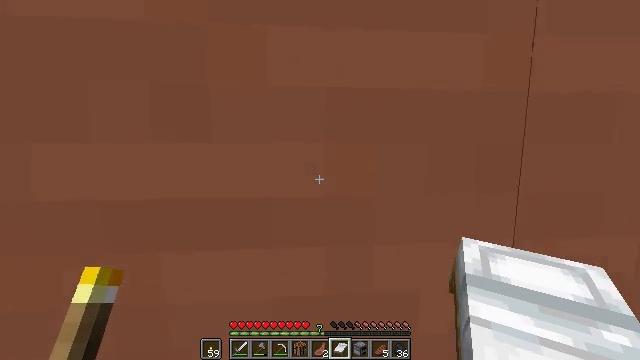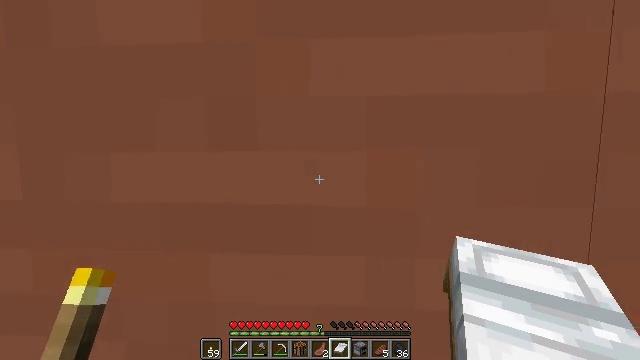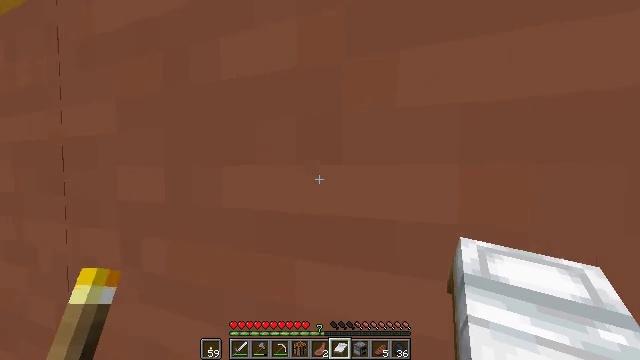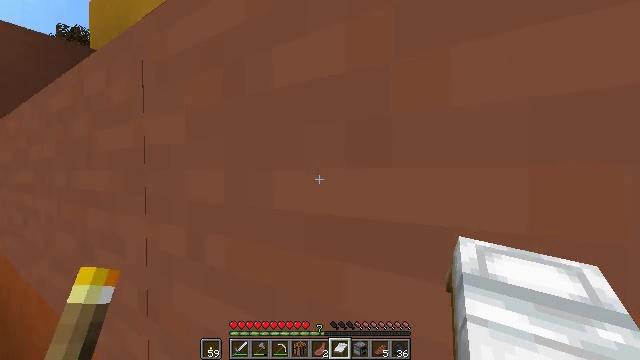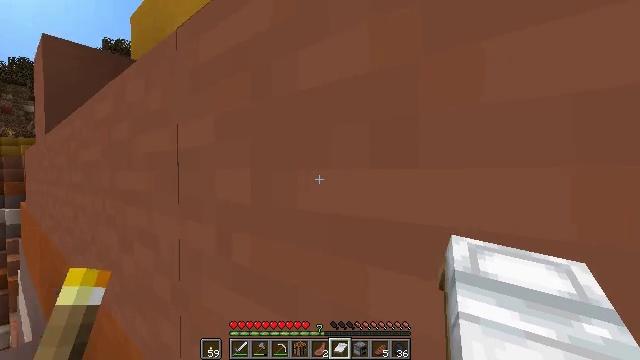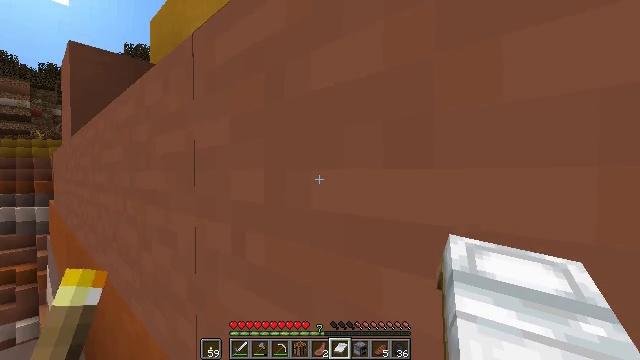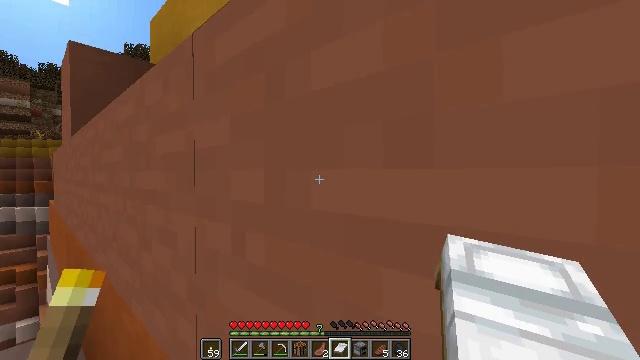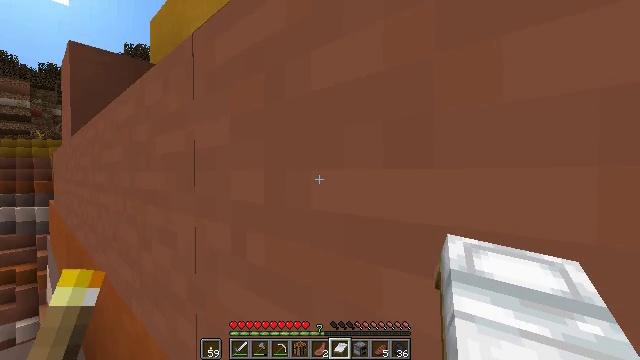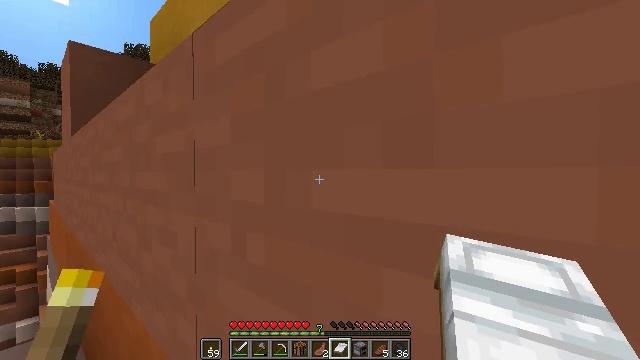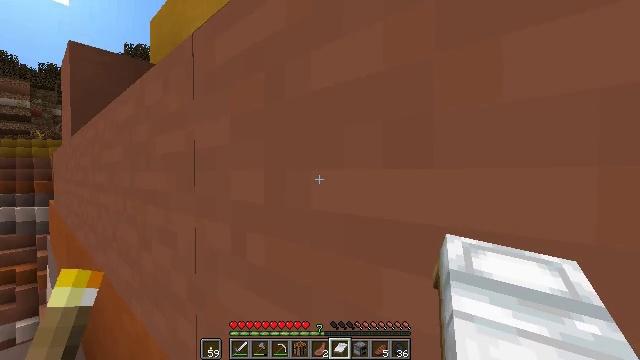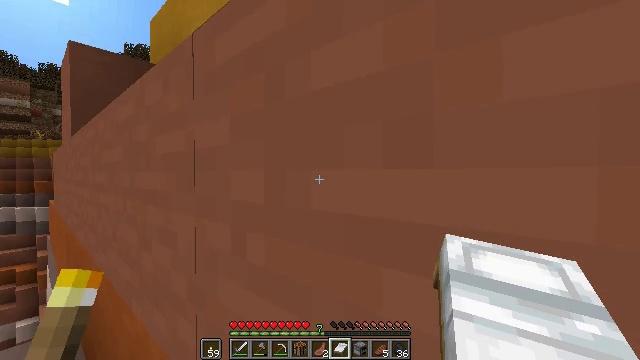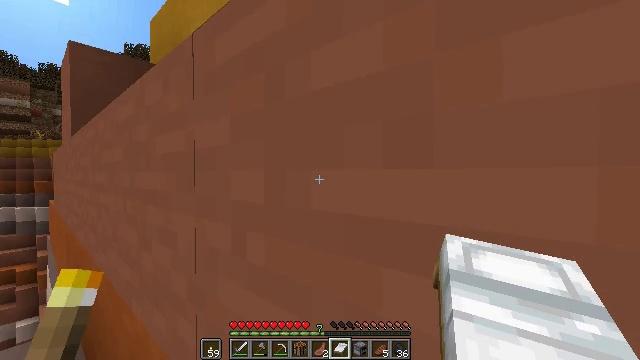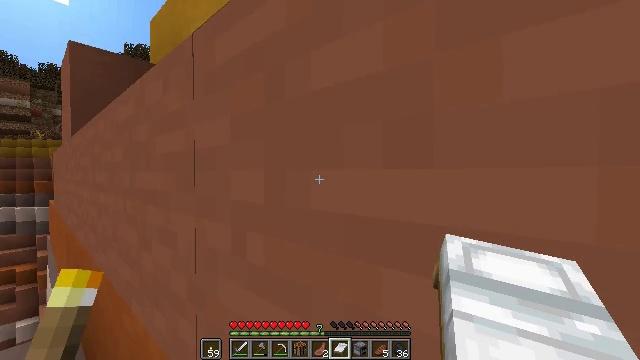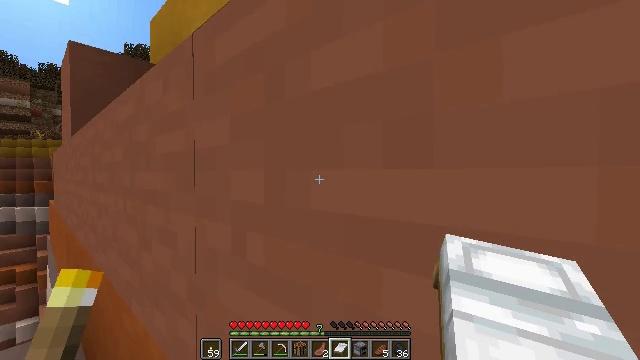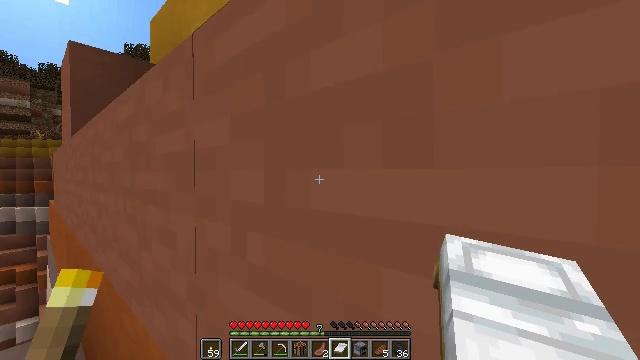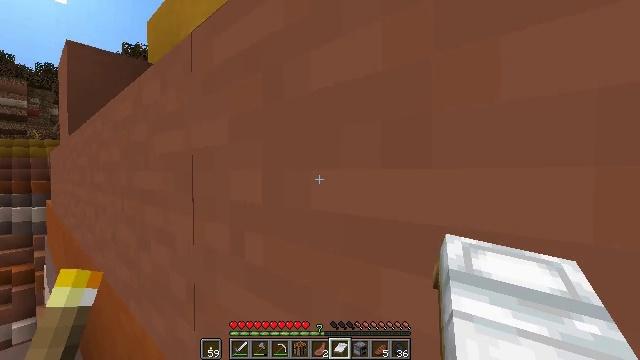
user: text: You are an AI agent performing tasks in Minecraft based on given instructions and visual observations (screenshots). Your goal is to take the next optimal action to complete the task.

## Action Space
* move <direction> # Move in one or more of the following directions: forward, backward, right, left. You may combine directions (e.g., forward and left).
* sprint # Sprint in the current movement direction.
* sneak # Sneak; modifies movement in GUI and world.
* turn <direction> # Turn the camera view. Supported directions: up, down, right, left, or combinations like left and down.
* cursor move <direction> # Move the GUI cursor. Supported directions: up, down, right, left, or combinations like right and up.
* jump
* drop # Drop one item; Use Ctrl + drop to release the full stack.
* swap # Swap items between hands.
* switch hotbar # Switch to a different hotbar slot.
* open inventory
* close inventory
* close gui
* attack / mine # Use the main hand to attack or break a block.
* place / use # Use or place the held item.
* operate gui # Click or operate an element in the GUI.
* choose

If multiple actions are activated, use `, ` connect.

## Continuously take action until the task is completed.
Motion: motion action
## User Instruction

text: Dig up the terracotta.
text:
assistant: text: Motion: turn left and up
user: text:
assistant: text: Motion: turn left and up
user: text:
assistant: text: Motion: turn left
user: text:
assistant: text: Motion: turn left
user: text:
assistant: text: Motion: turn left
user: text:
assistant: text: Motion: no_op
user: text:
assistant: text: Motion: no_op
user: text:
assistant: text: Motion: no_op
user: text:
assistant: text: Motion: no_op
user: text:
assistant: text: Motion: no_op
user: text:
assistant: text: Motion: no_op
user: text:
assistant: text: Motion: no_op
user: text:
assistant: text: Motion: no_op
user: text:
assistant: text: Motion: no_op
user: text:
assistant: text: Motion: no_op
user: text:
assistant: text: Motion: turn right
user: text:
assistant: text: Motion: no_op
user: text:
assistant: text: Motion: turn right
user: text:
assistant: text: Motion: no_op
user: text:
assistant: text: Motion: no_op
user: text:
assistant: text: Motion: no_op
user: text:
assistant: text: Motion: no_op
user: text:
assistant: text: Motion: turn right
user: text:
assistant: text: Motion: turn right
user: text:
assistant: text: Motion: turn right
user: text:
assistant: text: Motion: turn right
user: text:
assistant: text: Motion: turn right
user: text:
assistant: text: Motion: no_op
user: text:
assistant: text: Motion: no_op
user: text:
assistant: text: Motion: no_op